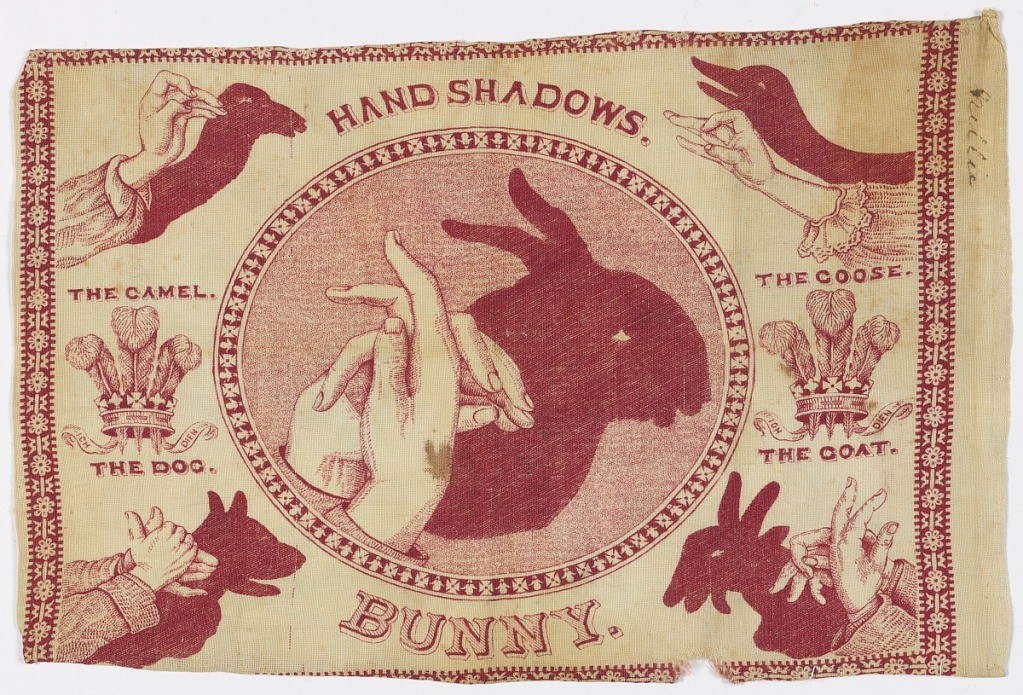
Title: Hand Shadows
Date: mid-19th century
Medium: cotton Technique: printed by engraved roller on plain weave Label: cotton printed by engraved roller
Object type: Panel
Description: Rectangular panel of cream-colored cotton printed in red. The design shows various shadow figures made with the hands. In a large central oval frame, a pair of hands making the shadow of a rabbit, titled below "Bunny." In the four corners are hands and shadows forming "The Camel," "The Dog," "The Goose," and "The Goat." To the left and right of the central oval, the crest of the Prince of Wales - three plumes in a crown - and the legend "Ich Dien" ("I Serve"). The configurations are similar to those found in Henry Bursill's "Hand Shadows to Be Thrown Upon the Wall," 1859.